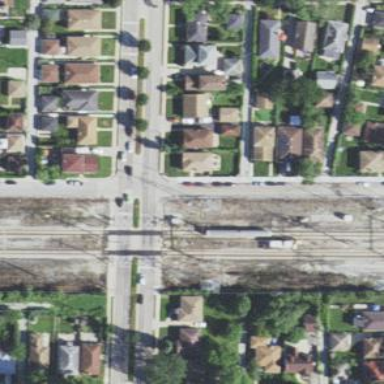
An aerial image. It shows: Railway crossing.